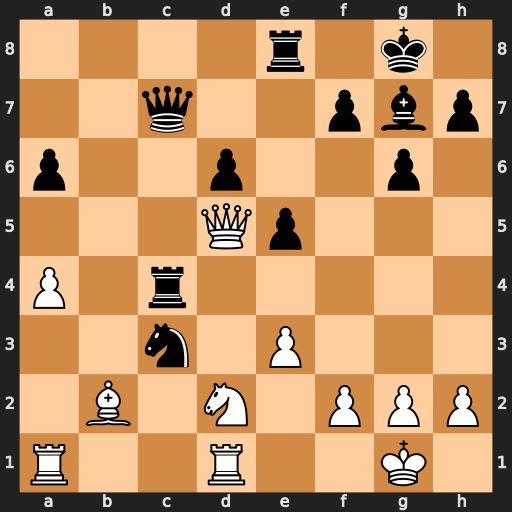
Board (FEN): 4r1k1/2q2pbp/p2p2p1/3Qp3/P1r5/2n1P3/1B1N1PPP/R2R2K1
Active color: w
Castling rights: -
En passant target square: -
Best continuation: Qxc4 Qxc4 Nxc4 Nxd1 Rxd1